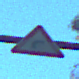
Verkehrszeichen: KurveRechts
Umgebung: Outdoor, Nature
Tageszeit: MorningAfternoon
Wetter: Clear
Licht: Natural
Jahreszeit: NotSpecified
Kontrast: LowContrast